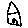
Label: house